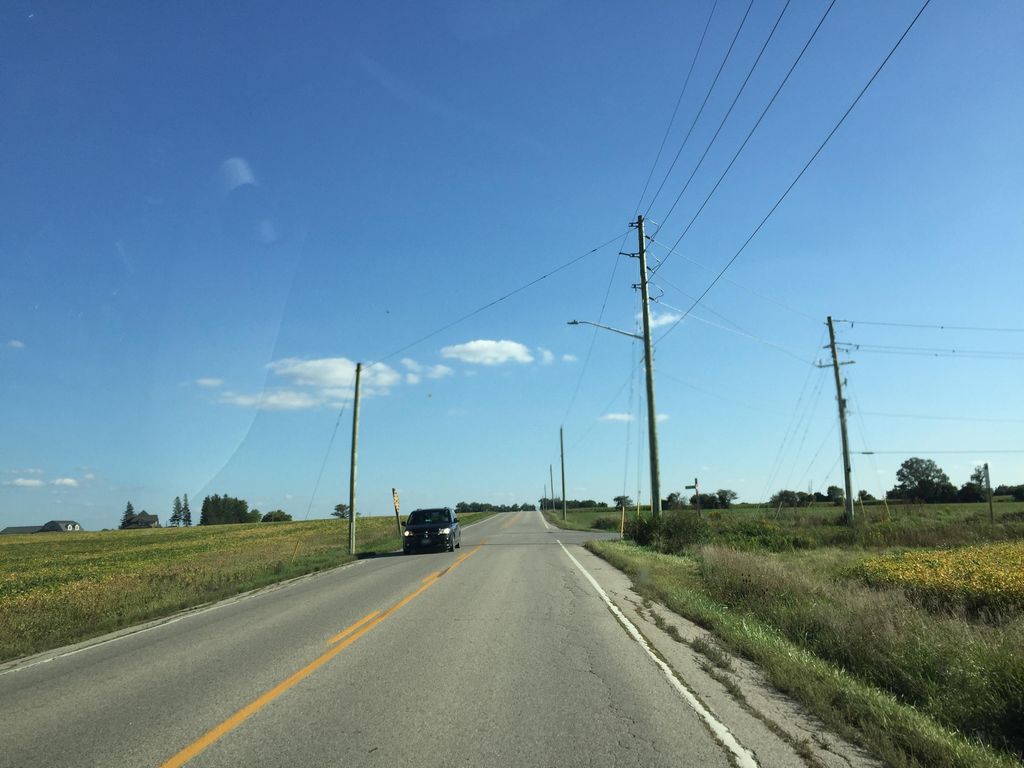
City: kitchener-waterloo